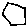
Label: hexagon